Question: I have hundreds of PNG images for which I have to generate corresponding B&W images that show the outer outline of the object. The source PNG image has alpha channel, so the "no object" parts of the image are 100% transparent.
The tricky part is that if the object has holes in it, those should not be seen in the outline. So, if the source image is, say, donut, the respective contour image would be a jagged circular line with no concentric smaller line in the middle.
Here is an example image, source and its contour:
Is there any library or command-line tool that can do this? Ideally, something that could be used from Python.
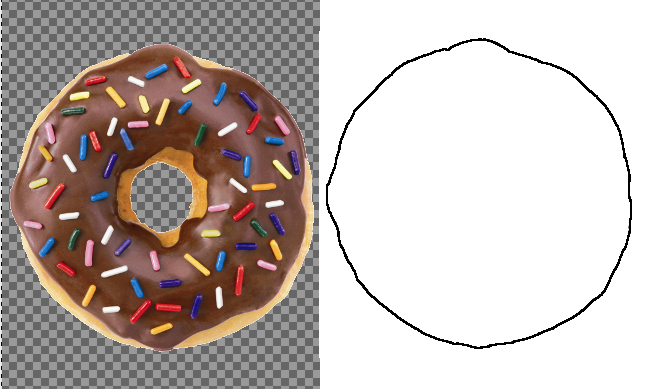
Answer: I agree with amgaera. OpenCV in Python is one of the best tools you can use if you want to find contours. As with his/her post, use the <URL> to get this going.
I'm not sure what platform you're using, but:
- 'apt-get''libopencv-dev''python-numpy''sudo apt-get install libopencv-dev python-numpy'- 'brew install opencv''brew install numpy'- <URL>'NumPy'
In any case, I took your donut image, and I extracted just the image with the donut. In other words, I created this image:

As for your images being PNG and having an alpha channel, that actually doesn't matter. So long as you have only a single object contained in this image, we actually don't need tho access the alpha channel at all. Once you download this image, save it as 'donut.png', then go ahead and run this code:
'''
import cv2 # Import OpenCV
import numpy as np # Import NumPy
# Read in the image as grayscale - Note the 0 flag
im = cv2.imread('donut.png', 0)
# Run findContours - Note the RETR_EXTERNAL flag
# Also, we want to find the best contour possible with CHAIN_APPROX_NONE
contours, hierarchy = cv2.findContours(im.copy(), cv2.RETR_EXTERNAL, cv2.CHAIN_APPROX_NONE)
# Create an output of all zeroes that has the same shape as the input
# image
out = np.zeros_like(im)
# On this output, draw all of the contours that we have detected
# in white, and set the thickness to be 3 pixels
cv2.drawContours(out, contours, -1, 255, 3)
# Spawn new windows that shows us the donut
# (in grayscale) and the detected contour
cv2.imshow('Donut', im)
cv2.imshow('Output Contour', out)
# Wait indefinitely until you push a key. Once you do, close the windows
cv2.waitKey(0)
cv2.destroyAllWindows()
'''
---
Let's go through the code slowly. First we import the OpenCV and NumPy packages. I imported NumPy as 'np', and if you look at 'numpy' docs and tutorials everywhere, they do this to minimize typing. OpenCV and NumPy work with each other, which is why you need to install both packages. We then read in the image using 'imread'. I set the flag to be '0' to make the image grayscale to make things simple. Once I load in the image, I then run 'findContours', and the output of this function outputs a tuple of two things:
- 'contours''(x,y)'- 'hierarchy'
Take note that I specified 'RETR_EXTERNAL' to detect the outer most contour of the object. I also specify the 'CHAIN_APPROX_NONE' flag to ensure we get the full contour without any approximations. Once we detect the contours, we create a new output image that is entirely black. This will contain our detected outer contour of the donut. Once we create this image, we run the <URL> method. You specify the image you want to show the contours in, the contours structure that was created from earlier, and the '-1' flag says to draw all of the contours in the image. If it all works out, you should only have one contour detected. You then specify what colour you want the contour to look like. In our case, we want this to be white. After, you specify how thick you want the contour to be drawn. I chose a thickness of 3 pixels.
Last thing we want to do is show what the results look like. I call <URL>' call closes all of the windows that were spawned.
This is what I get (once you rearrange the windows so that they're side-by-side):

---
As an additional bonus, if you want to the image, you just run <URL> to save the image. You specify the name of the image you want to write, and the variable you are accessing. As such, you would do something like:
'''
cv2.imwrite('contour.png', out)
'''
You'll then save this contour image to file which is named 'contour.png'.
---
This should be enough to get you started.
Good luck!